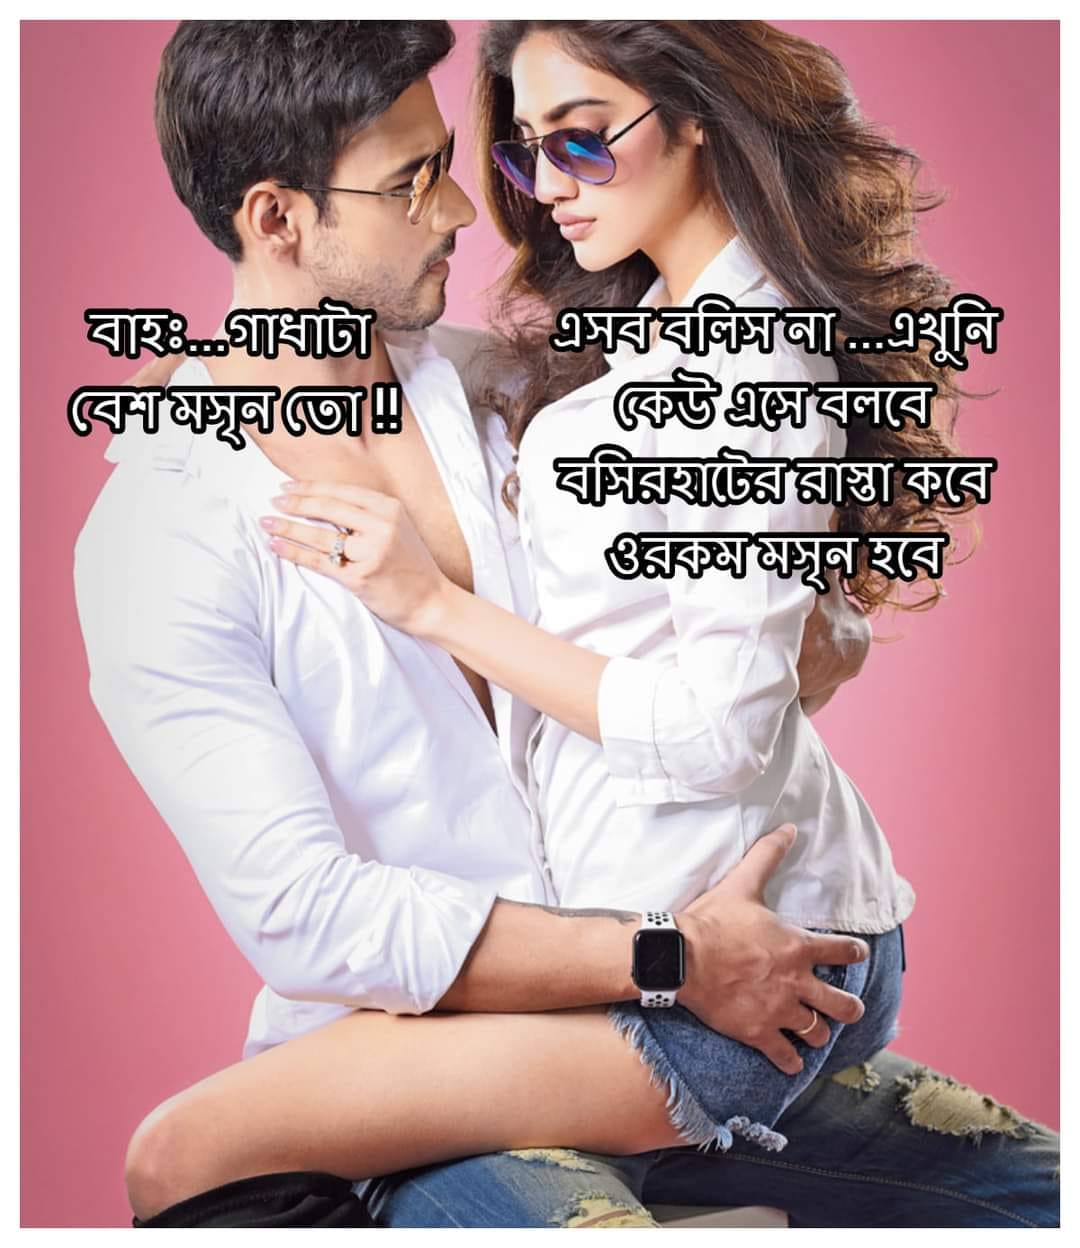
Caption: বাহঃ ... গাধাটা বেশ মসৃণ তো !!   এসব বলিস না ... এখুনি কেউ এসে বলবে বসিরহাটের রাস্তা কবে ওরকম মসৃণ হবে
Label: hate